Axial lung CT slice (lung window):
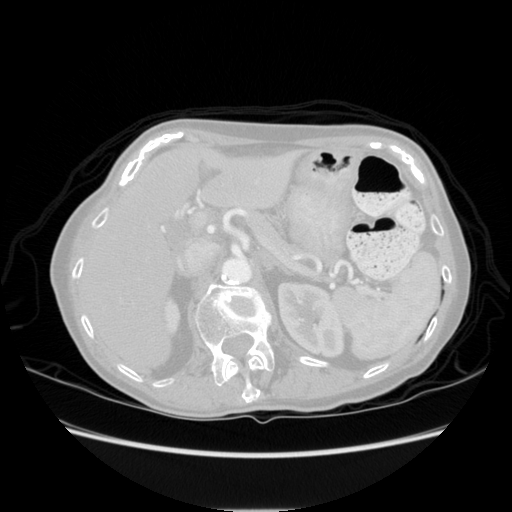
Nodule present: no